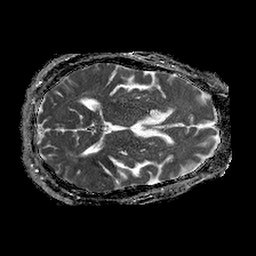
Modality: ADC
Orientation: axial
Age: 64
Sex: male
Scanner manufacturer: philips
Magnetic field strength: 1.5 T
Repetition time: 4.6 s
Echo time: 0.08517 s